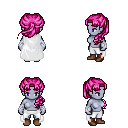
a pixel art fantasy rpg character, female body template, dark elf, purple skin, white cape, white pants, pink princess hairstyle, white cloth bandages, brown shoes, four views (front, back, left, right), 2x2 character sprite sheet, small pixel art, hard edges, no anti-aliasing